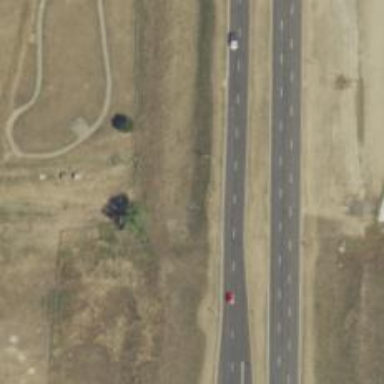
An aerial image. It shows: Expressway with asphalt surface classified as trunk highway.